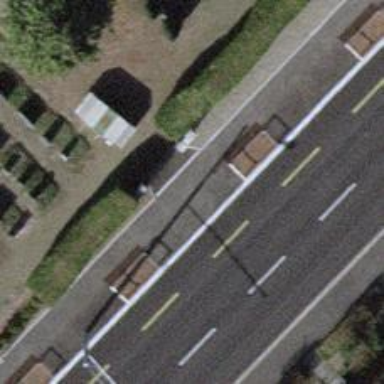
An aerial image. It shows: Unmarked crossing with traffic calming table.